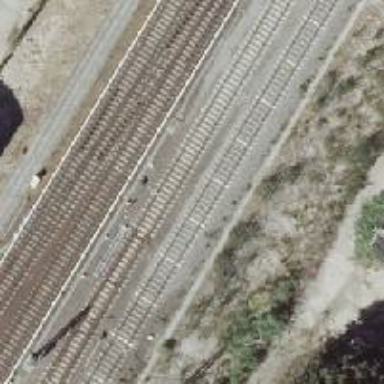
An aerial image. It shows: Railway with electrified contact lines.